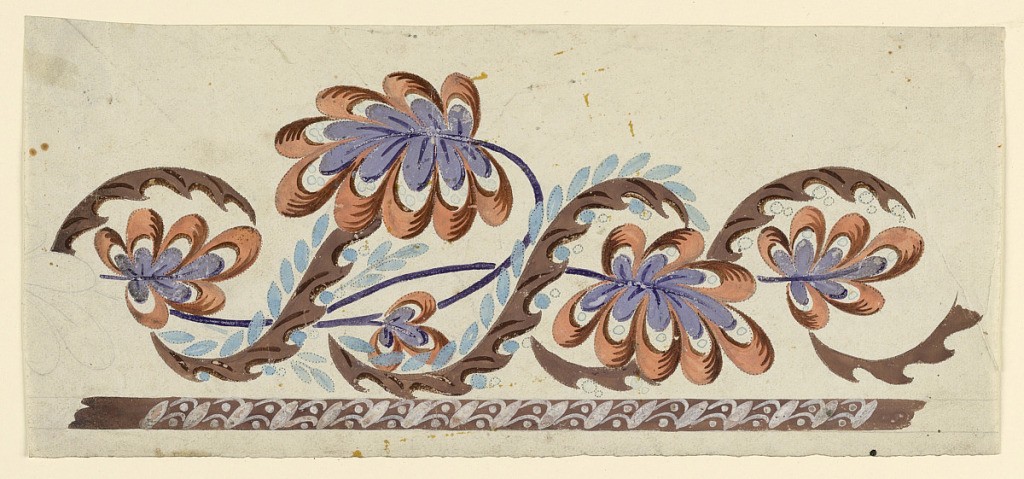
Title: Design for the Embroidered Border of a Waistcoat
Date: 1790–1810
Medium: Graphite, brush and terra cotta, blue, lilac, and brown gouache on paper
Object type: Drawing
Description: A rising bough with fantastical leaves intertwined with fantastical leaves in S-curves. A strip with oblique ovoids which are connected by scallops rises, at right. Pricketed.